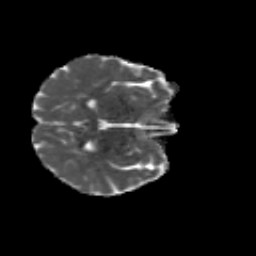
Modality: MD
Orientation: axial
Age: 23
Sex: female
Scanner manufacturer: siemens
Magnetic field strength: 3 T
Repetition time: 8.8 s
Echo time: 0.085 s